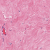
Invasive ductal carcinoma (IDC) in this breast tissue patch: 0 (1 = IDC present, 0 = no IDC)